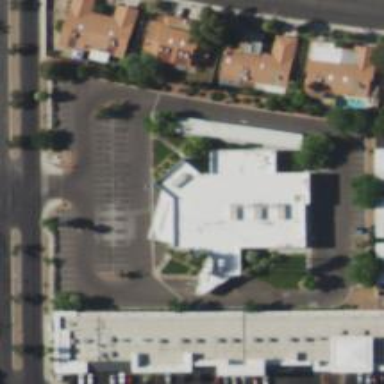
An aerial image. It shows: Healthcare clinic is depicted in the image.